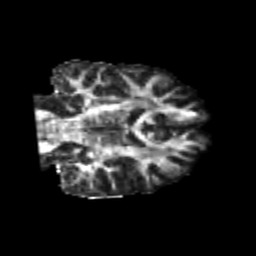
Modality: FA
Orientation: coronal
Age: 20
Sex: male
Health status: healthy
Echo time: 0.074 s